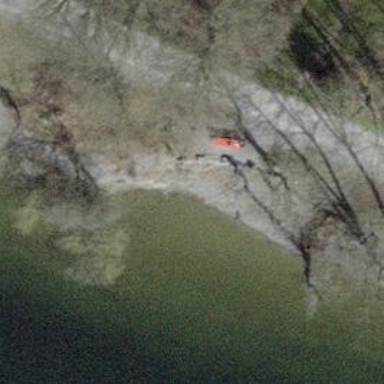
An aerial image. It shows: Red bench.